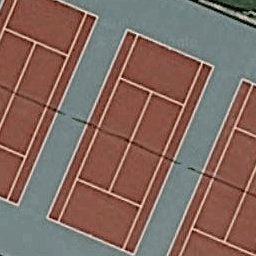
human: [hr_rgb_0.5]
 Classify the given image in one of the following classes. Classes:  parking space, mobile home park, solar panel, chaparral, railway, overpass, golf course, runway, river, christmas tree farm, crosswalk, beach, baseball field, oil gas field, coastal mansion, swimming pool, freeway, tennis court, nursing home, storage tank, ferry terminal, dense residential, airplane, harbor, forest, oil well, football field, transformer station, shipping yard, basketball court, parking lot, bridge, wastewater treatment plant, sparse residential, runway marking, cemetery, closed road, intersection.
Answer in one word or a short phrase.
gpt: tennis court